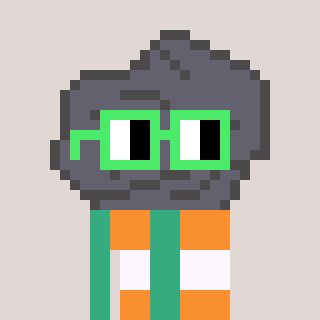
a pixel art character with square light green glasses, a rock-shaped head and a teal-colored body on a warm background